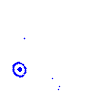
Particle: pion